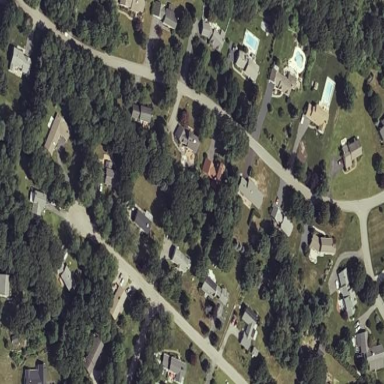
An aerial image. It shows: Suburban residential area.